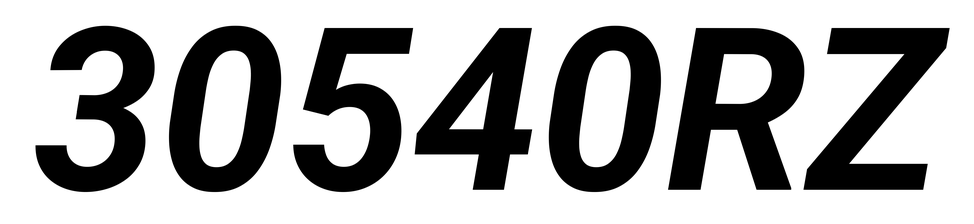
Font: Roboto-Italic_Bold_Italic